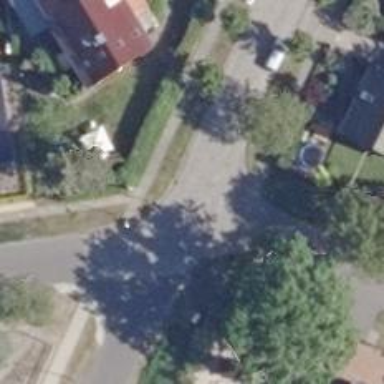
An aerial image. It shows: Residential road with sidewalk on the left.